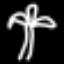
Label: palm tree